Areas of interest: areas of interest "Beijing Hyundai Fuzhou Zhongnuo Authorized Sales and Service Center (Fuzhou Zhongnuo Auto Co., Ltd. Store)"
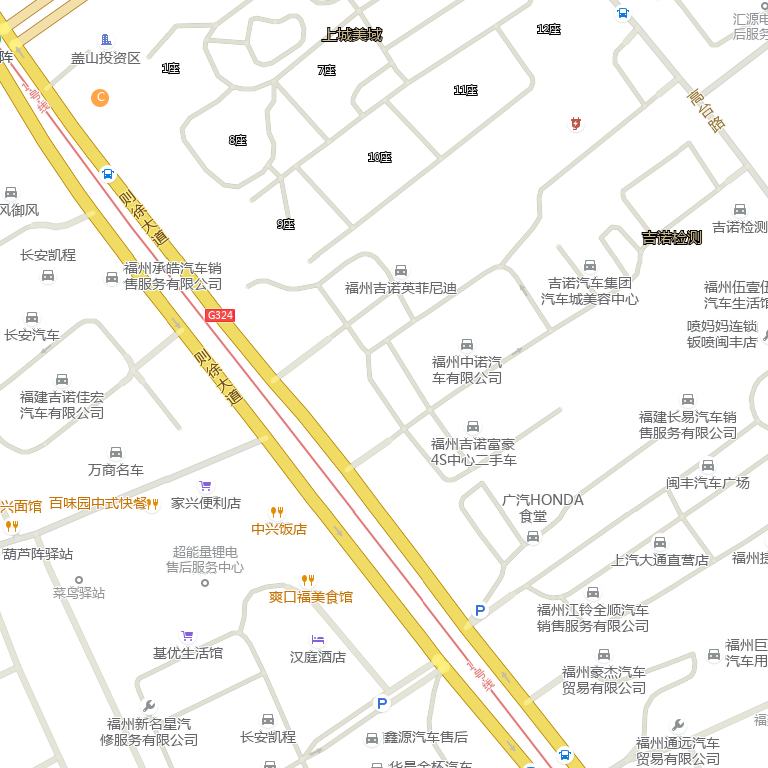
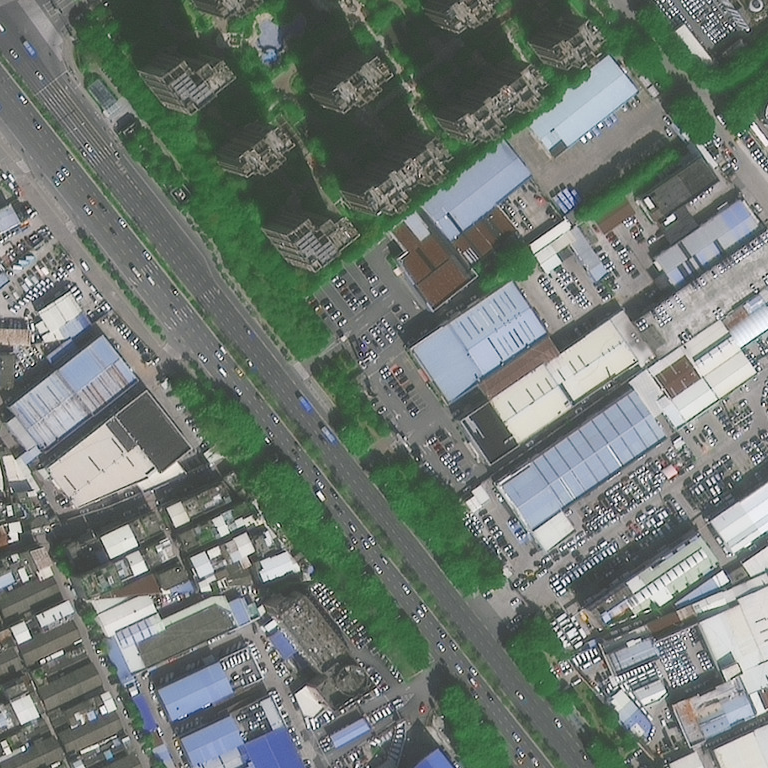